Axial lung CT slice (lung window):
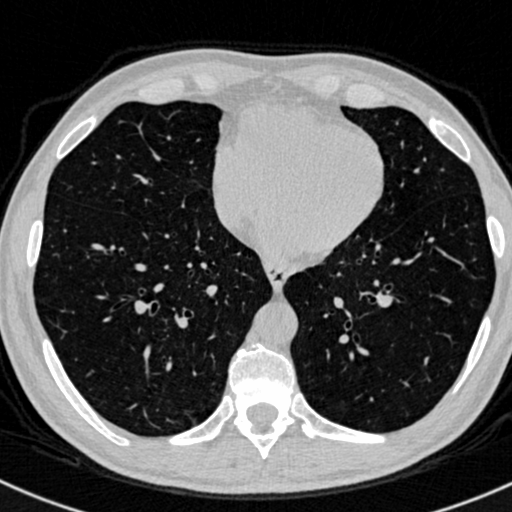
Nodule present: no